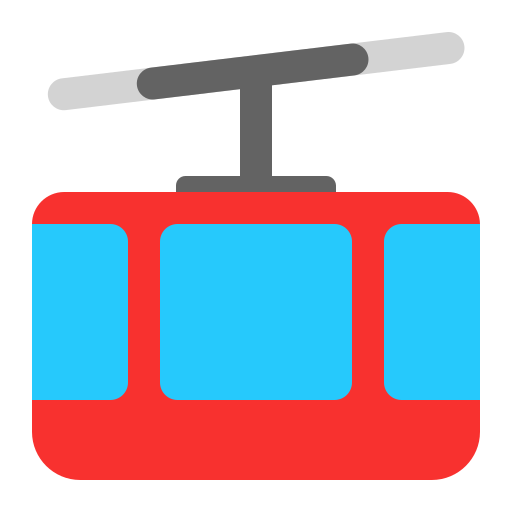
mountain cableway flat